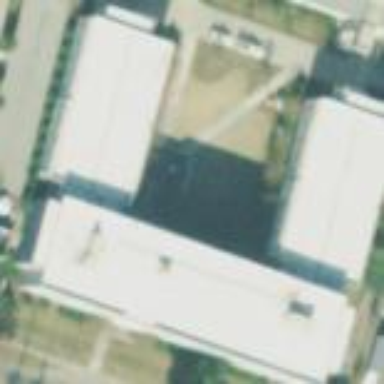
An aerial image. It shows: Dormitory building.